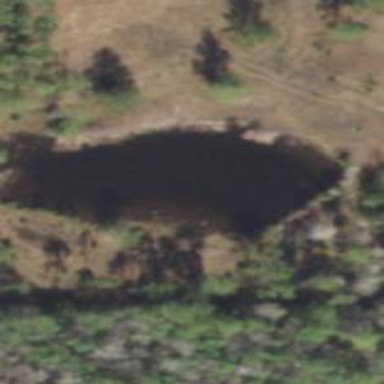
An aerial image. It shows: Reservoir of natural water.